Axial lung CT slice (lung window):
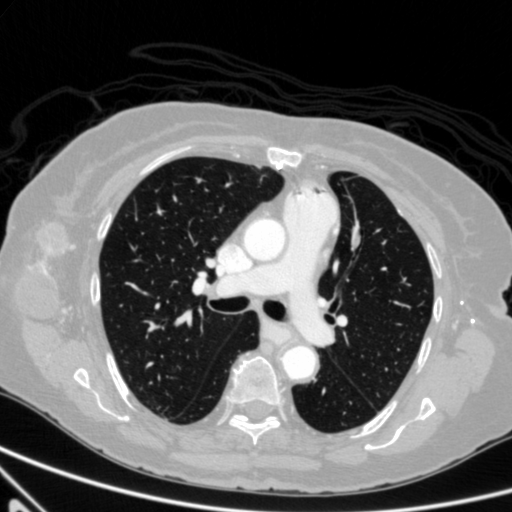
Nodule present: yes
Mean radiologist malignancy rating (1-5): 4